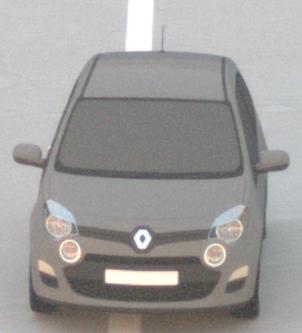
Make: Renault
Model: Twingo 1.2 LEV 16V 75
Detailed model: Twingo (II)
Model produced from: 2012/01
Model produced until: 2014/07
Doors: 3
Color: gray
Road condition: dry road
Daytime: sunrise or sunset
Contrast: medium contrast